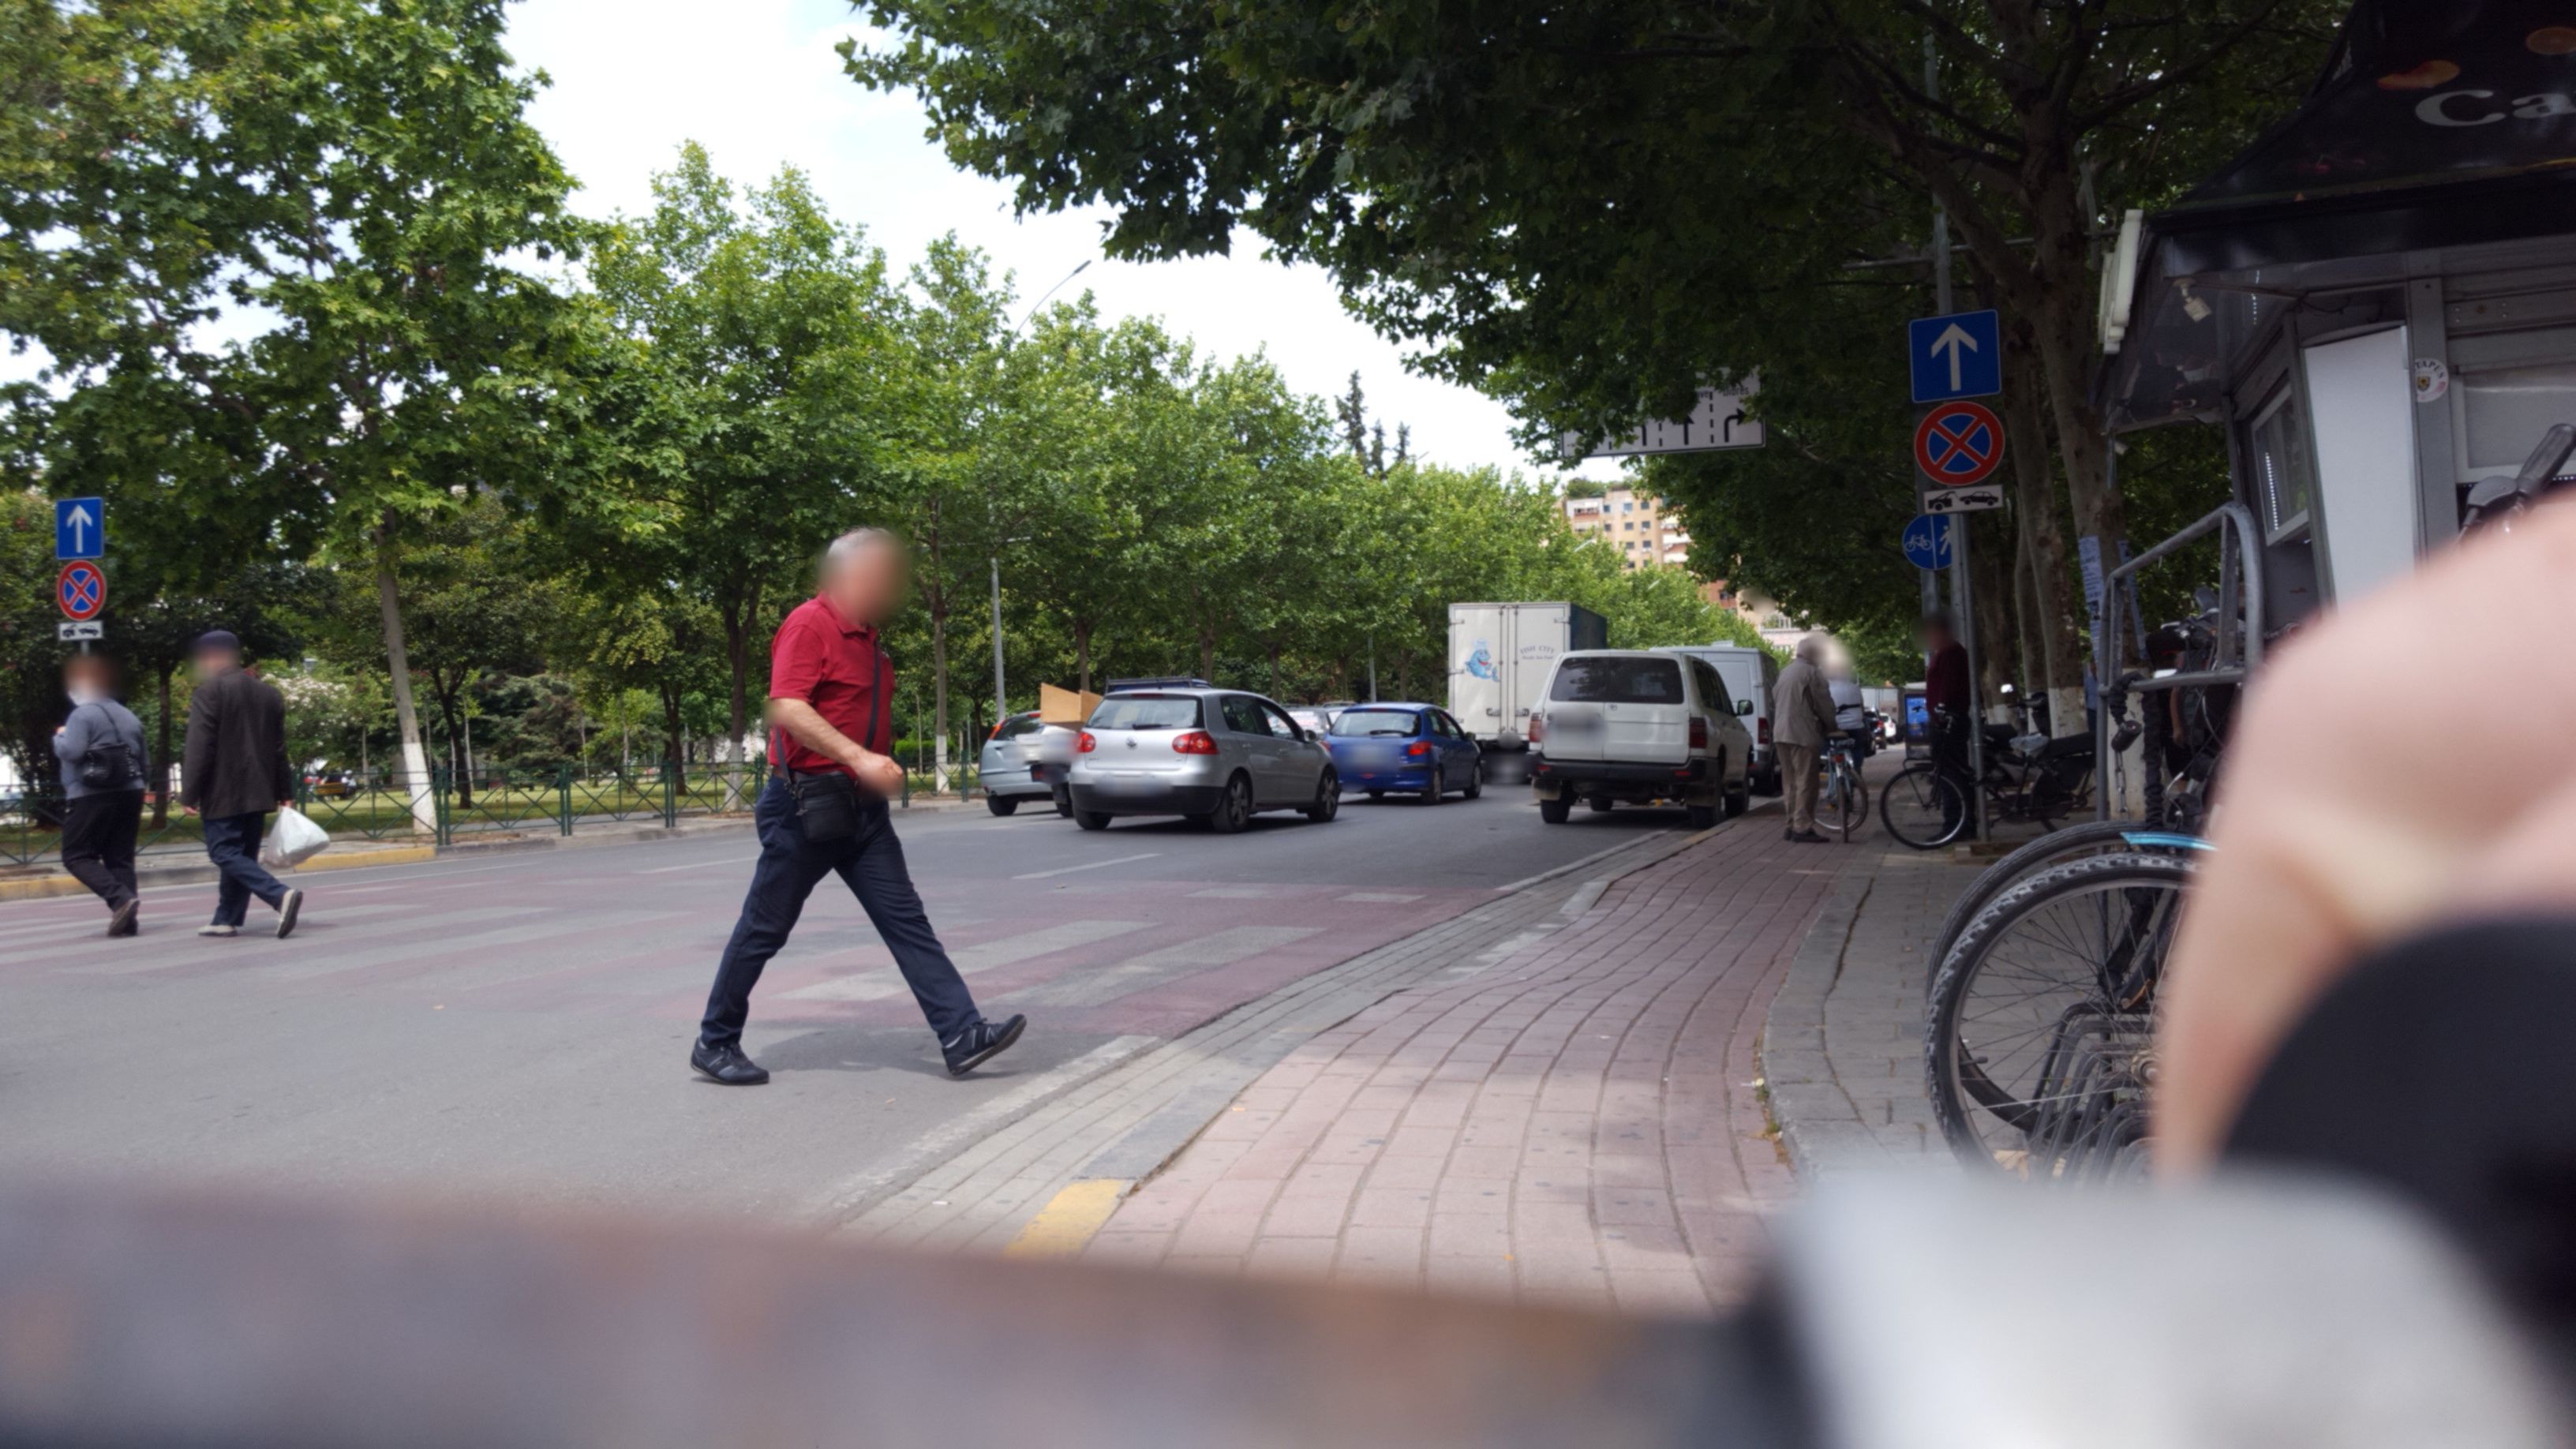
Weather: clear
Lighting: day
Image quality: good
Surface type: walking surface
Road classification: footway, service
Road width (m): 5.0
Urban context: urban centre
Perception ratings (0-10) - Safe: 1.7, Lively: 9.23, Beautiful: 6.08, Boring: 1.65, Depressing: 3.67, Wealthy: 8.32